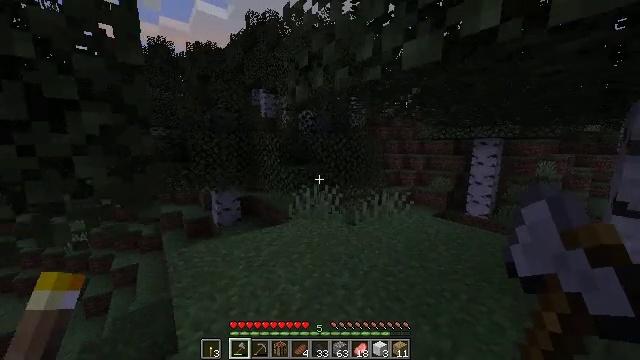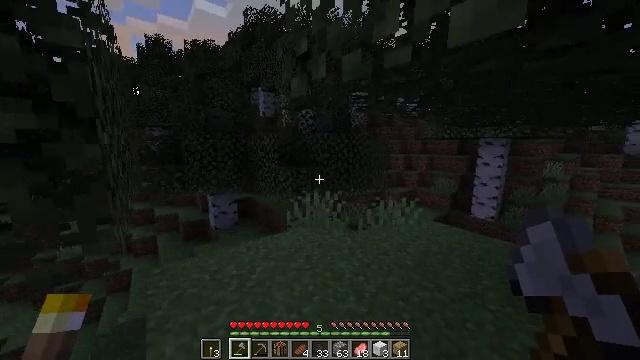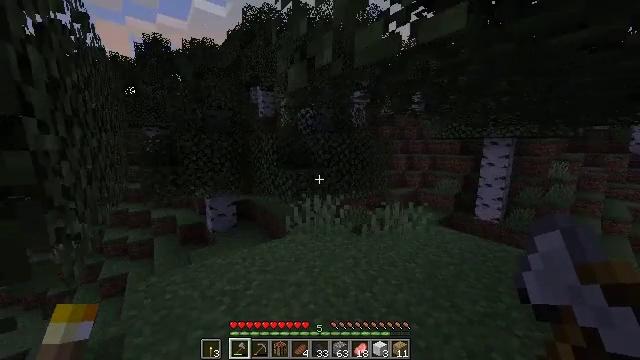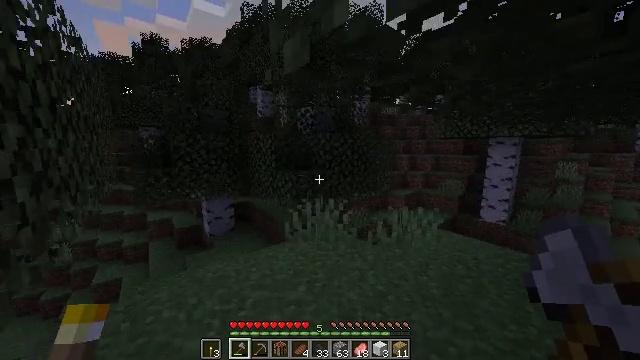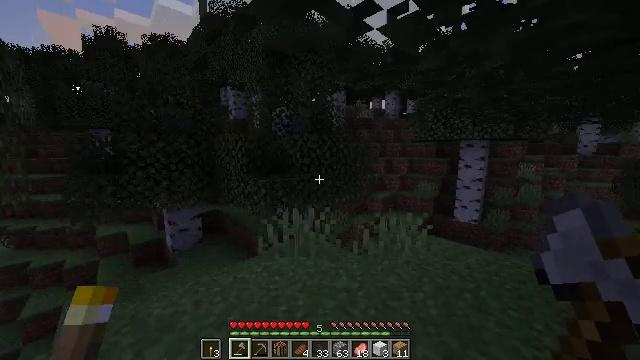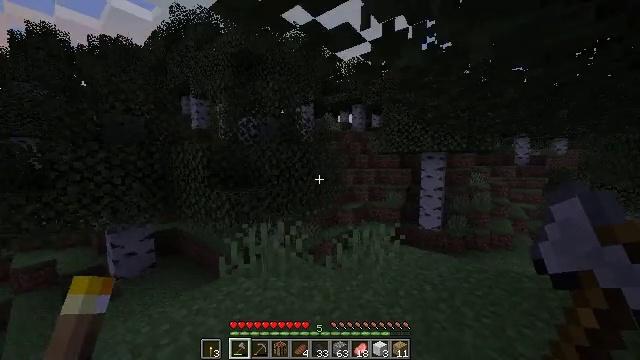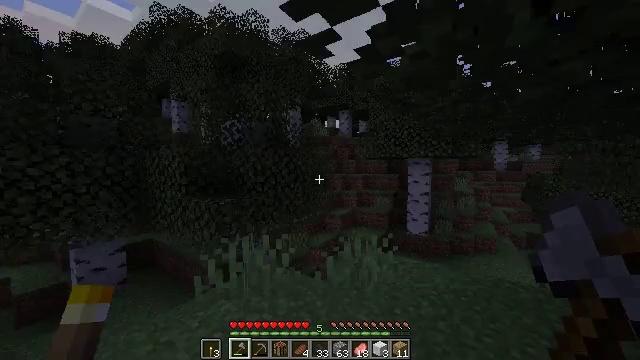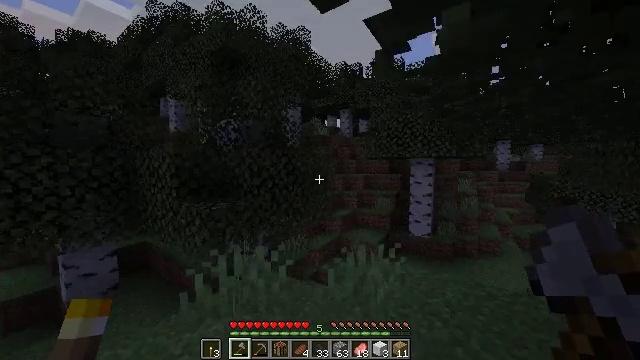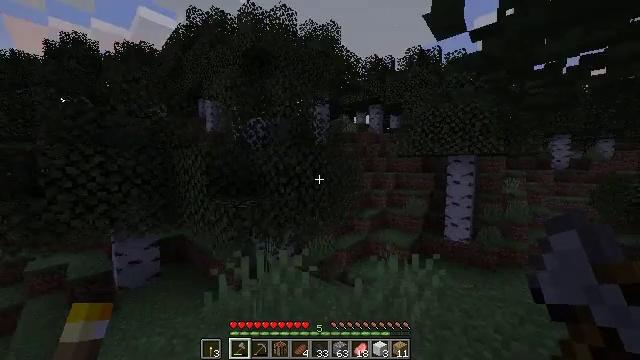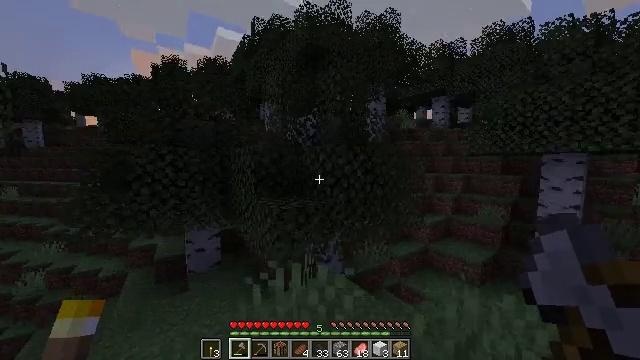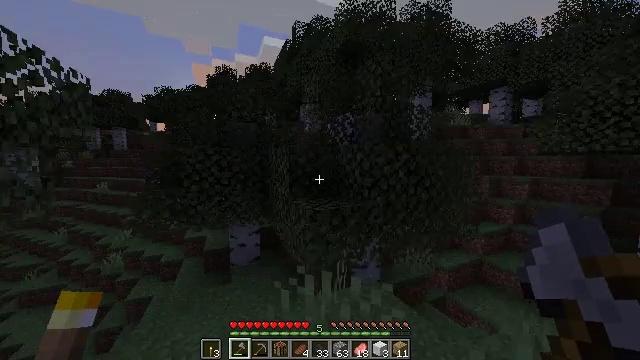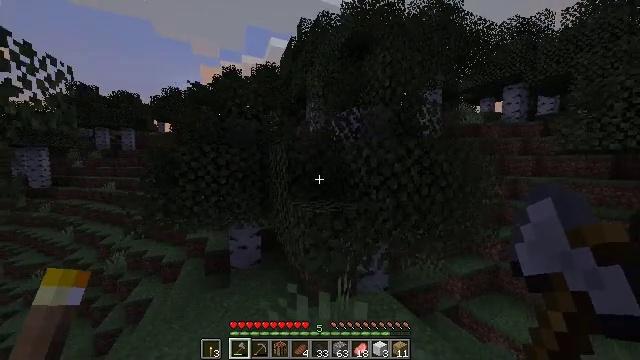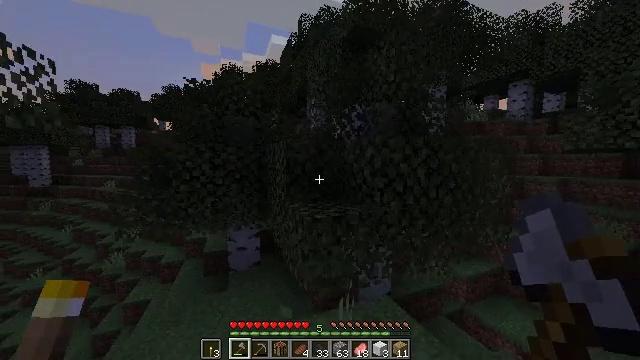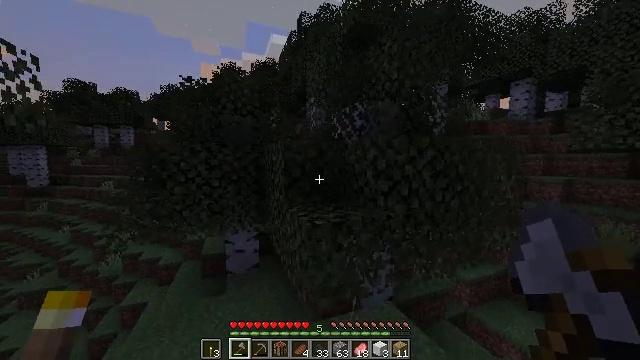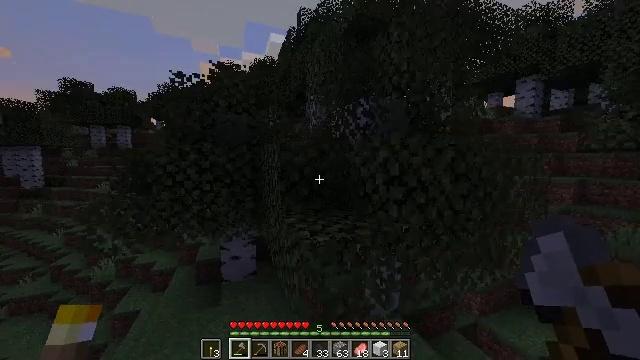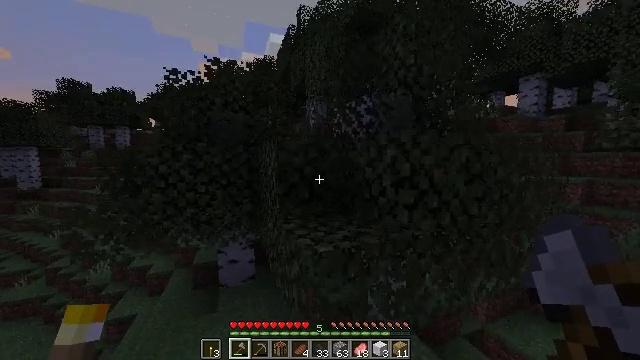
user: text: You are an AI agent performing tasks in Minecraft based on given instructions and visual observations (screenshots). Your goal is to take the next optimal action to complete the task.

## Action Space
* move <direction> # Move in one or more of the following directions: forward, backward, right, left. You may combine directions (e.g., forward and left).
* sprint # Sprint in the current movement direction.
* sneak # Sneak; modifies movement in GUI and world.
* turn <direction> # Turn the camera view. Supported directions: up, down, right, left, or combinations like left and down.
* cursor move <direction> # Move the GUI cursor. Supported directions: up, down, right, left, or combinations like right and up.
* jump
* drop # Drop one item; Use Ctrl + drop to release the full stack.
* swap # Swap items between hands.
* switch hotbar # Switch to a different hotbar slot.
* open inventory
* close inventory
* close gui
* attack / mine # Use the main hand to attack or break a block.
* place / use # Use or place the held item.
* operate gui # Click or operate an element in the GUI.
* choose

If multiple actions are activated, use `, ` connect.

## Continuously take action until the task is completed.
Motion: motion action
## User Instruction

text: Mine the sugar cane near rivers.
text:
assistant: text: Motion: move forward, sprint
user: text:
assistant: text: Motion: move forward, sprint
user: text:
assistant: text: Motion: move forward, sprint
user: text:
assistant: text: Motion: move forward, sprint, turn right
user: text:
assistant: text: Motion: move forward, sprint, turn right and up
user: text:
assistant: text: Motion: move forward, sprint, turn right and up
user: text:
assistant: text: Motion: move forward, sprint
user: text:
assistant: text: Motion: move forward, sprint, turn left
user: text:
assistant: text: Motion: move forward, sprint, turn left
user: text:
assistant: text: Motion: move forward, sprint, turn left
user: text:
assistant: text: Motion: move forward, sprint, turn left
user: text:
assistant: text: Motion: move forward, sprint
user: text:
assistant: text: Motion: move forward, sprint
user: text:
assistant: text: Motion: move forward, sprint
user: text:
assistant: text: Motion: move forward, sprint
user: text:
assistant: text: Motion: move forward, sprint
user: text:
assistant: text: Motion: move forward, sprint, jump
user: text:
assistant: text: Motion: move forward, sprint, jump
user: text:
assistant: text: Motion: move forward, sprint, jump
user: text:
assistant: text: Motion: move forward, sprint, turn left, jump
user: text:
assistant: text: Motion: move forward, sprint, turn left
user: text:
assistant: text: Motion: move forward, sprint, turn left
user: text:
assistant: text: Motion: move forward, sprint, turn left and down
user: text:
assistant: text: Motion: move forward, sprint, turn left, jump
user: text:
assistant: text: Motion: move forward, sprint, jump
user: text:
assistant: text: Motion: move forward, sprint, jump
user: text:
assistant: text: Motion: move forward, sprint, jump
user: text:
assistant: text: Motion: move forward, sprint
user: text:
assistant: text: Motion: move forward, sprint, turn right
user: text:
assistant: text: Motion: move forward, sprint, turn right